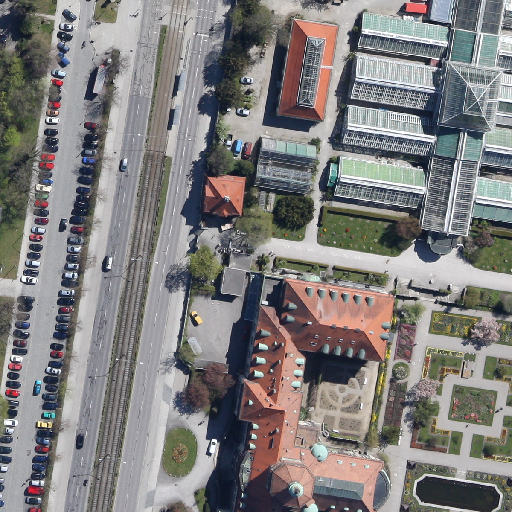
Referring expression: van